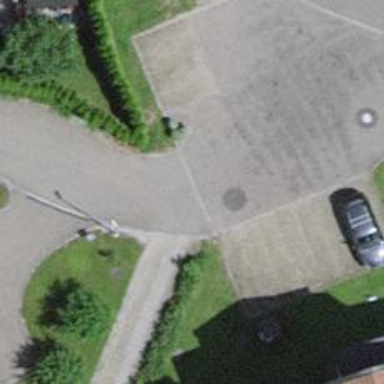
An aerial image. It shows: Footway with grass paver surface.